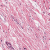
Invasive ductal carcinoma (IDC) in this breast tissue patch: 0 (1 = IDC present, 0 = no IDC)